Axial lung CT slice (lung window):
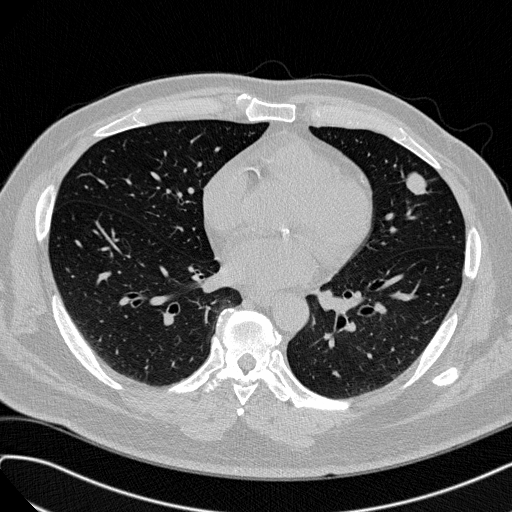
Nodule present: yes
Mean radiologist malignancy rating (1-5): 3.75